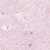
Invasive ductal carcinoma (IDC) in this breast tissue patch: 0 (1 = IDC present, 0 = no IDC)